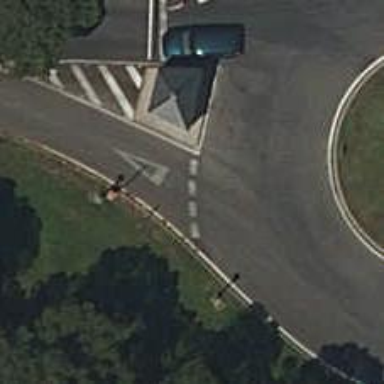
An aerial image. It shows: Road with "give way" sign.